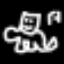
Label: frog